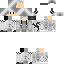
A female skeleton skin with pale skin, wearing blonde helmet dressed in a red robe top and black pants, featuring a closed mouth.